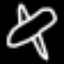
Label: airplane